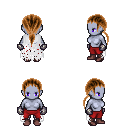
a pixel art fantasy rpg character, female body template, dark elf, purple skin, white tattered cape, red pants, brown ponytail hairstyle, metal gloves, maroon shoes, four views (front, back, left, right), 2x2 character sprite sheet, small pixel art, hard edges, no anti-aliasing